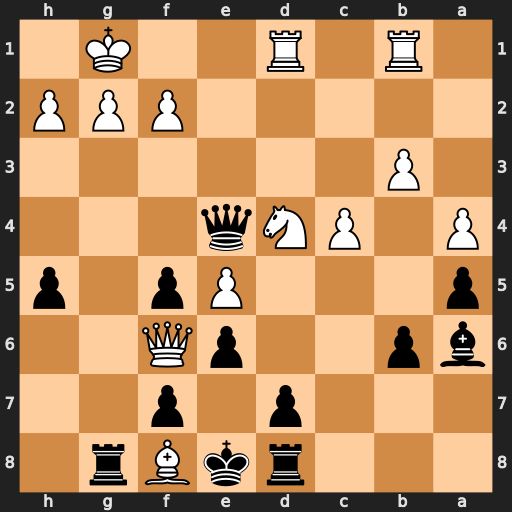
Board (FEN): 3rkBr1/3p1p2/bp2pQ2/p3Pp1p/P1PNq3/1P6/5PPP/1R1R2K1
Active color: b
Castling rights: -
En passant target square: -
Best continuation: Qxg2#